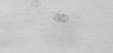
Label: camera_spot